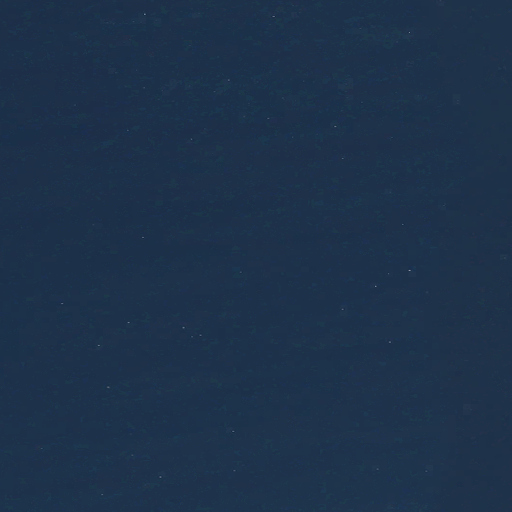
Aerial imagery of bar in Maine named Pollock Rock containing only open water